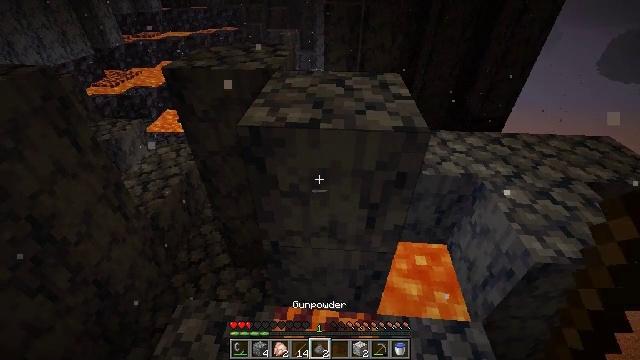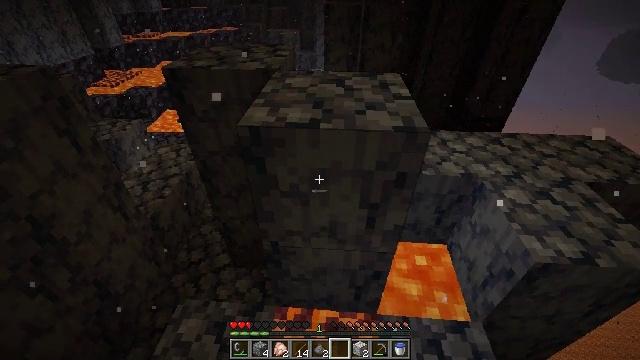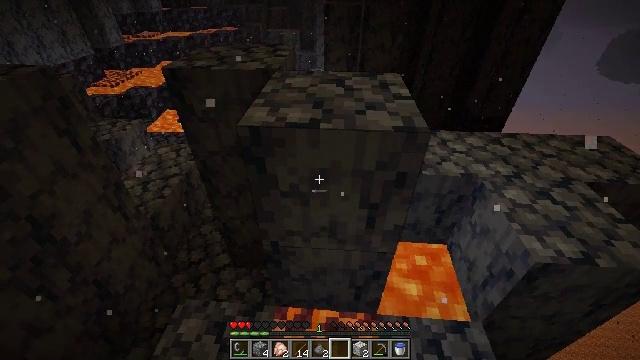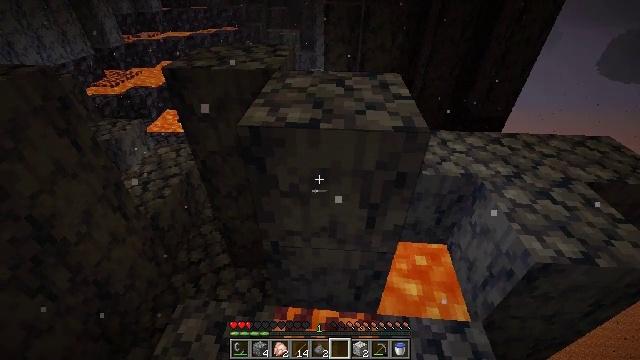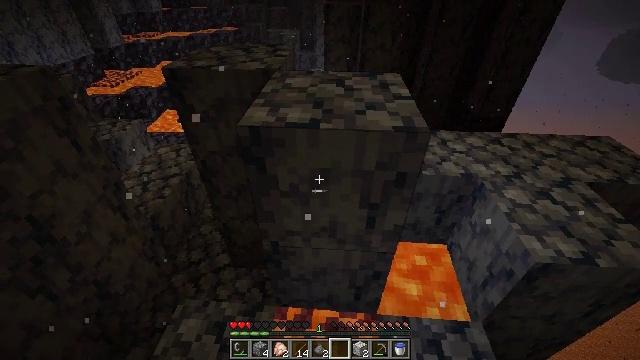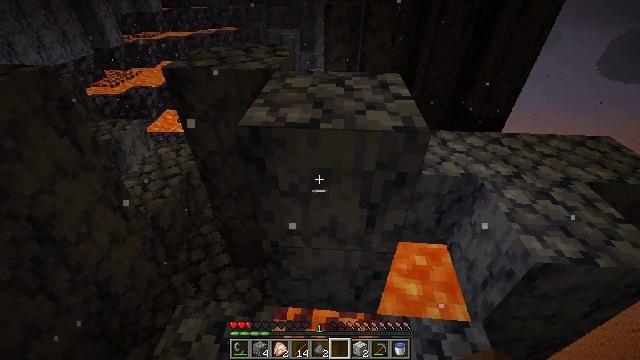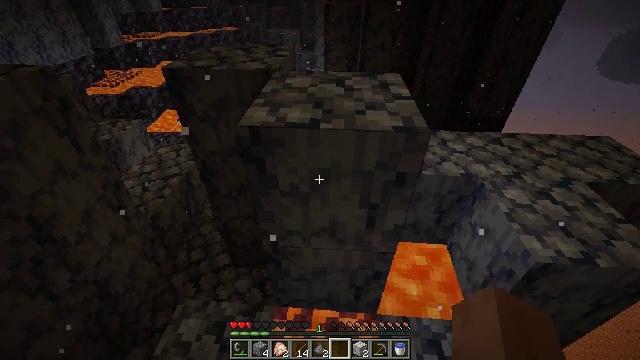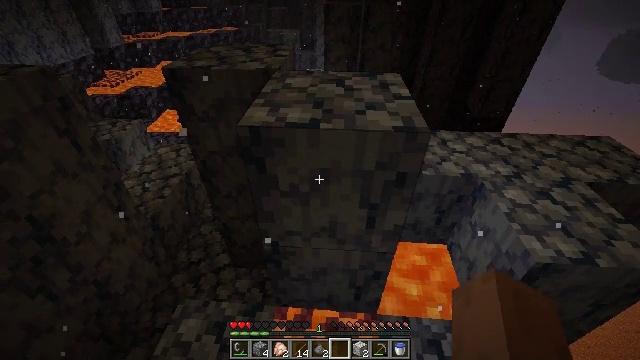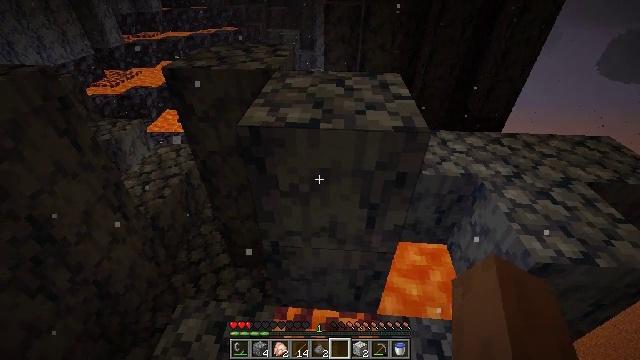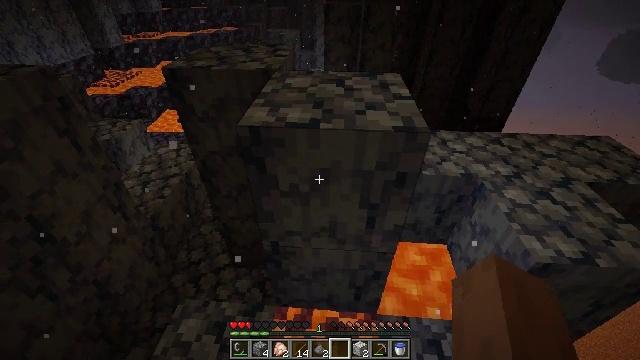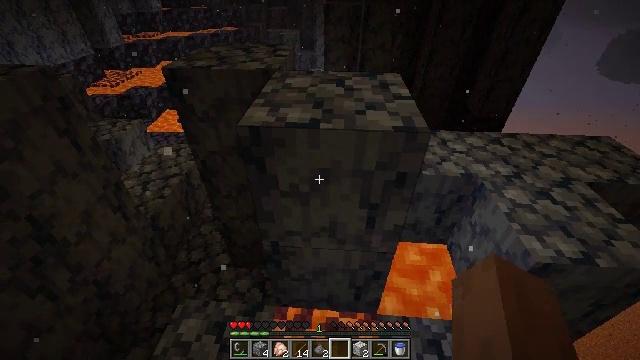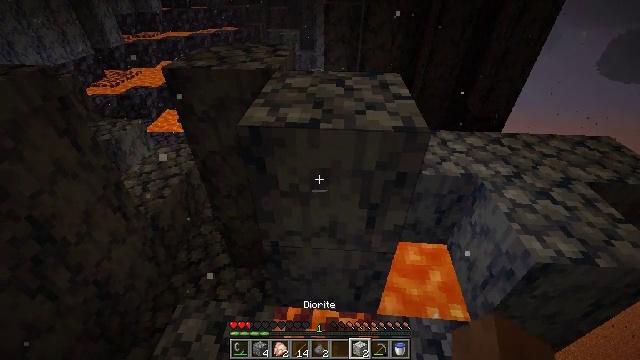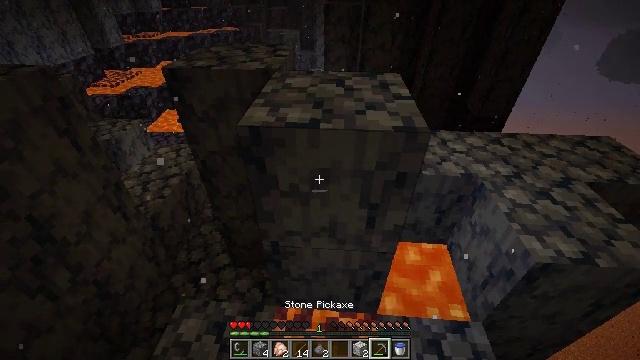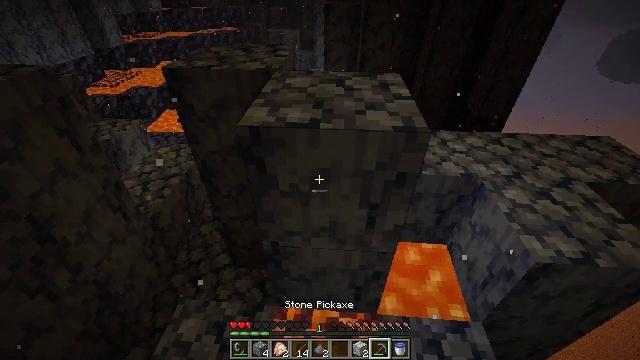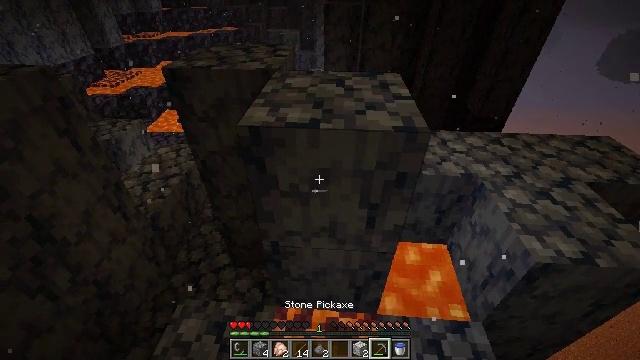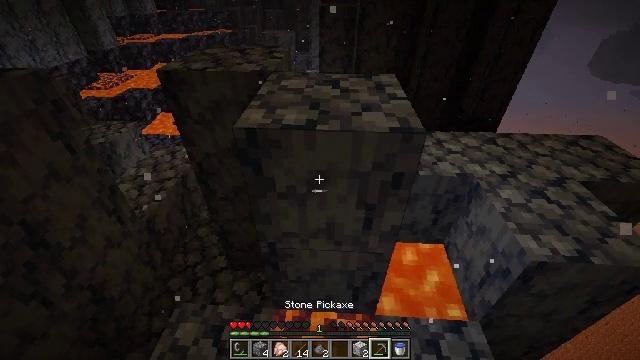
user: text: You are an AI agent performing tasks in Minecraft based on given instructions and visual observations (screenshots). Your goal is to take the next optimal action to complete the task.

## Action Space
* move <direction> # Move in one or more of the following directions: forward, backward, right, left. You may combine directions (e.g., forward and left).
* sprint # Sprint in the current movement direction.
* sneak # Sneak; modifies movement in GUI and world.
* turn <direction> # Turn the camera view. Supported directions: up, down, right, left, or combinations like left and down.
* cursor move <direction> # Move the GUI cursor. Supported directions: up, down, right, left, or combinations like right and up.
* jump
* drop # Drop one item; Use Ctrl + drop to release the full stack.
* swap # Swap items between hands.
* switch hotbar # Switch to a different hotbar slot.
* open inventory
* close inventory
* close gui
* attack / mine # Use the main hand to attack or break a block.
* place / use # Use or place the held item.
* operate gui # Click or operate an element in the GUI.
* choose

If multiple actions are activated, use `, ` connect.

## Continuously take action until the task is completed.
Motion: motion action
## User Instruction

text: Gather basalt from the ground.
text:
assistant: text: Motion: no_op
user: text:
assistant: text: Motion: no_op
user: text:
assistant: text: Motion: no_op
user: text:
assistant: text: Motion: no_op
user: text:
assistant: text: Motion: no_op
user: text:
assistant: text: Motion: no_op
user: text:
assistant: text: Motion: no_op
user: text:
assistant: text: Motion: no_op
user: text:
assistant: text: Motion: no_op
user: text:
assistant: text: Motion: no_op
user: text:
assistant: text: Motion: no_op
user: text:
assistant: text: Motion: no_op
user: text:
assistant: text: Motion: no_op
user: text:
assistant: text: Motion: no_op
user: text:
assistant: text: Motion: no_op
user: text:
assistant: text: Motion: no_op
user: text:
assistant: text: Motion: no_op
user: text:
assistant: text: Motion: no_op
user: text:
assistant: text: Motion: no_op
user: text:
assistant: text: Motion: attack / mine
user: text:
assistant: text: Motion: attack / mine
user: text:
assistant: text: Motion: attack / mine
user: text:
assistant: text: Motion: attack / mine
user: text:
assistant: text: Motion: attack / mine
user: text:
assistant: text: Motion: attack / mine
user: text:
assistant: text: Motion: attack / mine
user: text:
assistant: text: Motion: attack / mine
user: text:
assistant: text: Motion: attack / mine
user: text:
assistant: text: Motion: attack / mine
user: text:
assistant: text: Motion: attack / mine